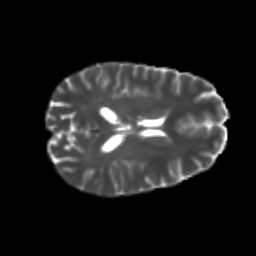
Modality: T2w
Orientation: axial
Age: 19
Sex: female
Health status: healthy
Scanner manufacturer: philips
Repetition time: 7.389 s
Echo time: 0.08599 s